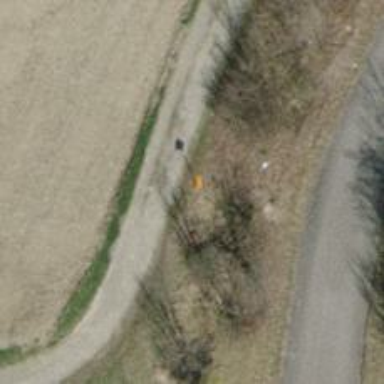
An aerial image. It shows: Pipeline marker.